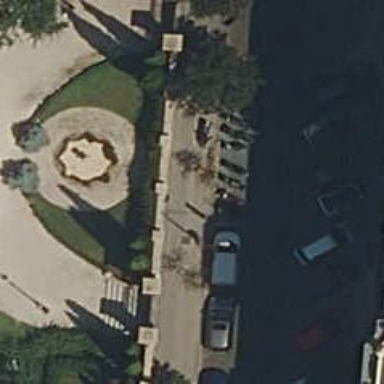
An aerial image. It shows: Motorcycle parking facility.